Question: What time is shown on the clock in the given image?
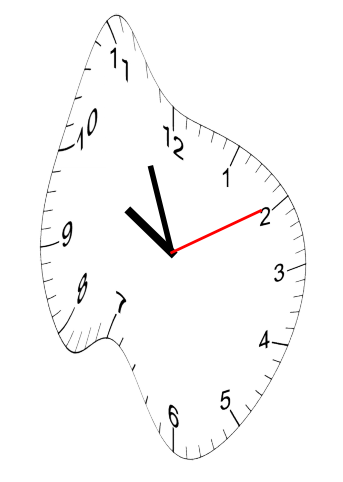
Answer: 09:56:10